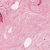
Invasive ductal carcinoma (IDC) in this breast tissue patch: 0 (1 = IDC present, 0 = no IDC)